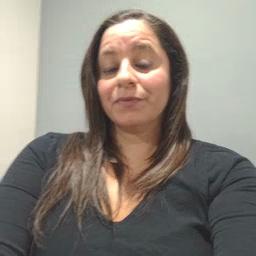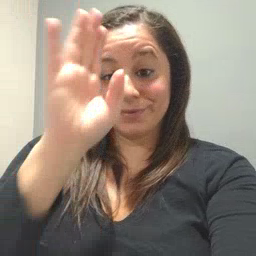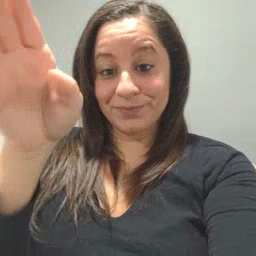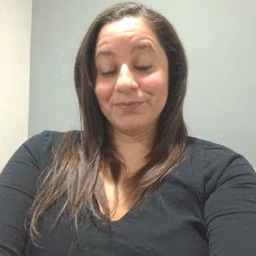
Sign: hello